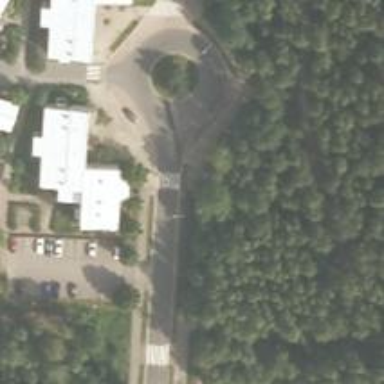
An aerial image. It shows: Asphalt cycleway.